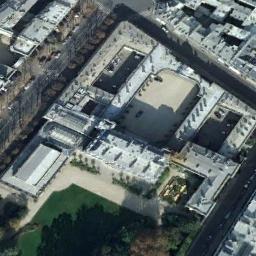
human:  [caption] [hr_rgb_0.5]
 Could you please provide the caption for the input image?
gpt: The white palace has some courtyards and a lawn and the palace is surrounded by roads .

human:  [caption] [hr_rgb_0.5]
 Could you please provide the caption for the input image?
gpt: There are many trees near the palace .

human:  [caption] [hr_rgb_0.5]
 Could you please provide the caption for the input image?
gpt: There are four trapezoidal lawns in front of the palace .

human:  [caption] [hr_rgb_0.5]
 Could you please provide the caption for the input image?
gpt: The palace is on the grass surrounded by buildings .

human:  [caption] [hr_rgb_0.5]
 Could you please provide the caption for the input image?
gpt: There are some brown trees beside the white palace .